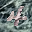
Label: 4